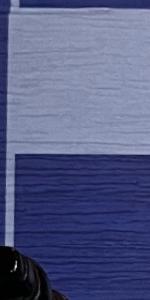
Label: Empty